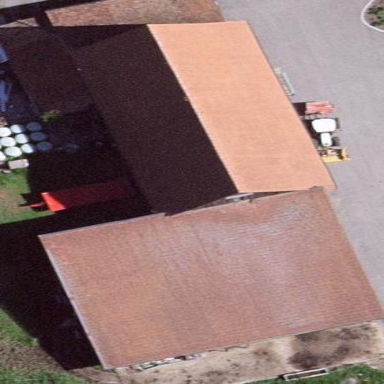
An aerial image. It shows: Farm auxiliary building.